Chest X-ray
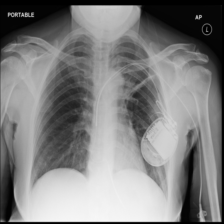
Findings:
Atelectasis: negative
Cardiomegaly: negative
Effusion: negative
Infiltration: negative
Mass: negative
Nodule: negative
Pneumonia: negative
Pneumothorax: negative
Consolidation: negative
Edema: negative
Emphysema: negative
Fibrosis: negative
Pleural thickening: negative
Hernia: negative